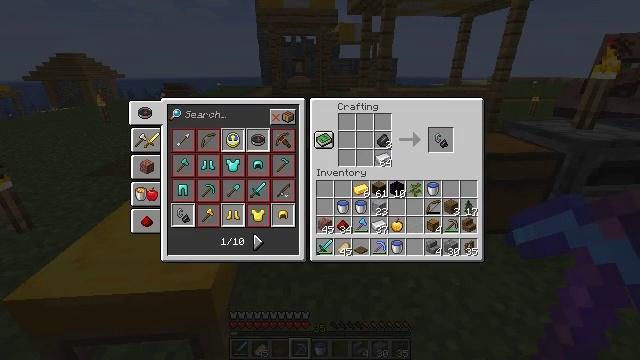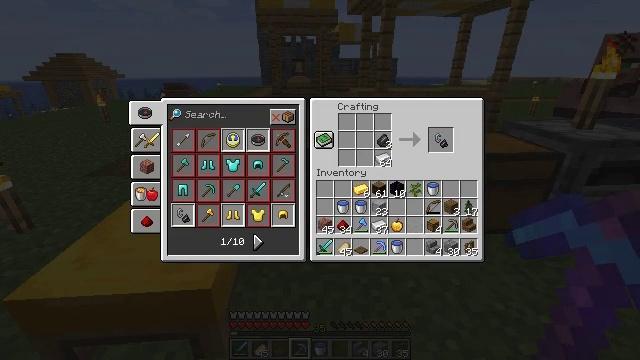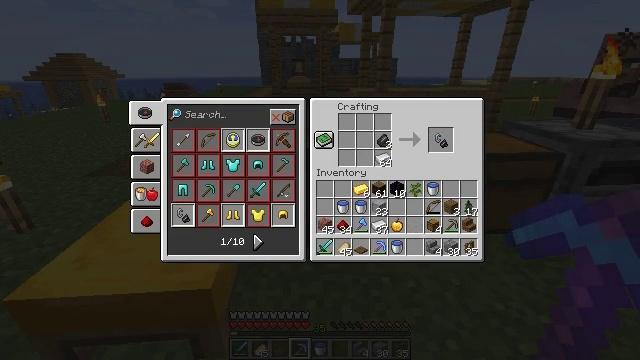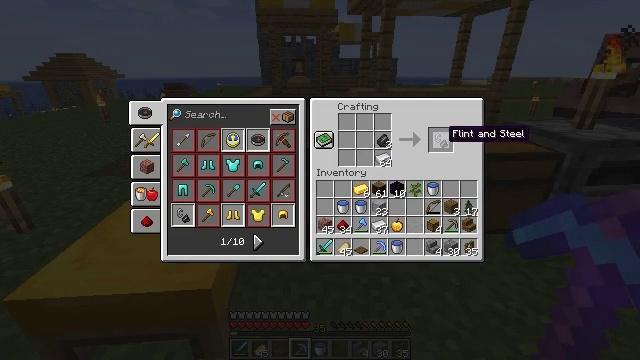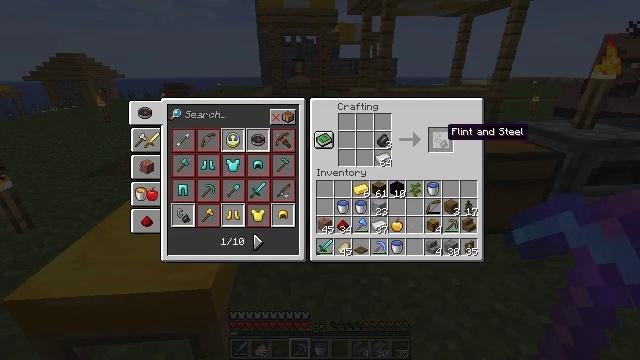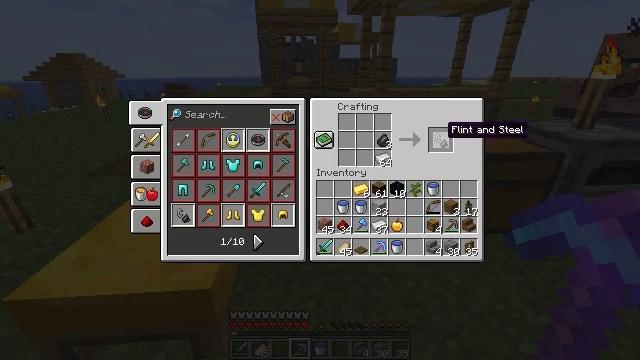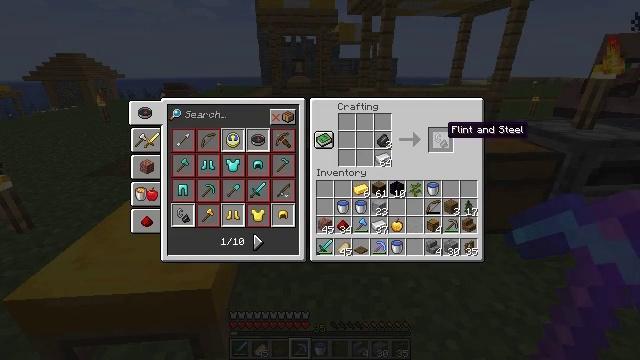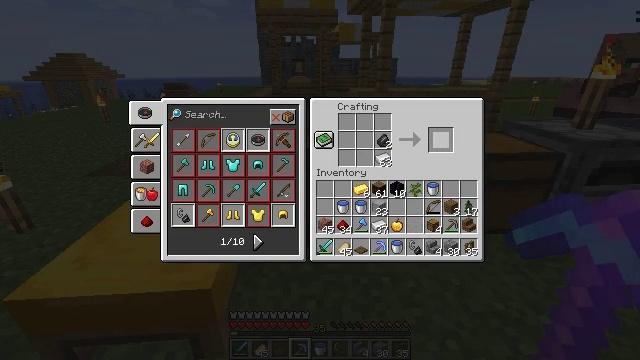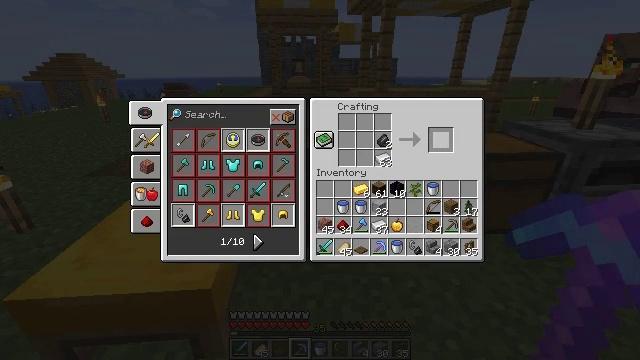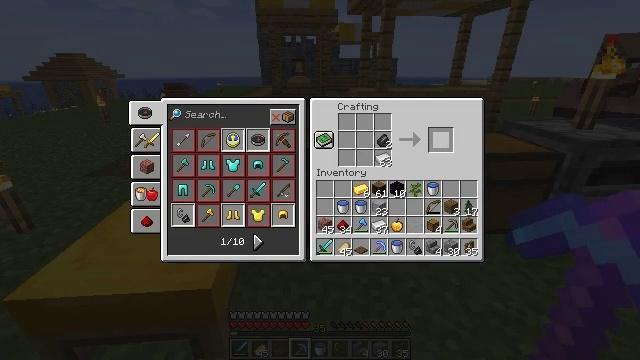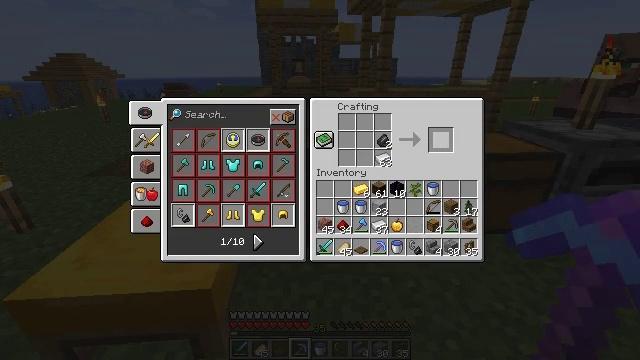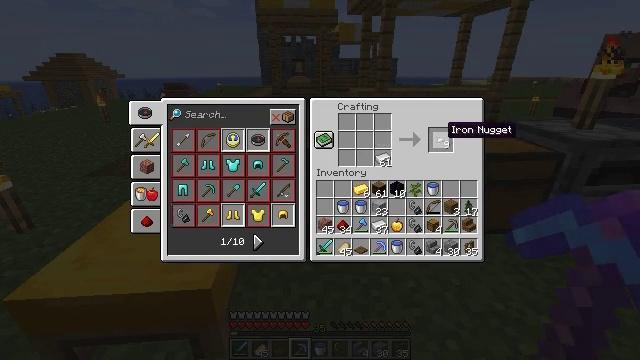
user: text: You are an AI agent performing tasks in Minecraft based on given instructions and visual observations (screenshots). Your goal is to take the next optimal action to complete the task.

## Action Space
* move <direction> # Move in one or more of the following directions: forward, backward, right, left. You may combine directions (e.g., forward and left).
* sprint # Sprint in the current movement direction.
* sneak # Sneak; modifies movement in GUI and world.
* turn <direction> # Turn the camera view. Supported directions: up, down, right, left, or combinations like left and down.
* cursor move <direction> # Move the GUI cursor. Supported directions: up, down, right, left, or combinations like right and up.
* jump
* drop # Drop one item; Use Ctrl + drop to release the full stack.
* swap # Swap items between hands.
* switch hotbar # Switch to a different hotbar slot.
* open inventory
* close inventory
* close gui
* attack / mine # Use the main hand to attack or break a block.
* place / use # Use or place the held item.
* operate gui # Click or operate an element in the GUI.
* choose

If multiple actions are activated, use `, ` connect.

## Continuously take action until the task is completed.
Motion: motion action
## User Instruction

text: Craft flint and steel.
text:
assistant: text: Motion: cursor move up
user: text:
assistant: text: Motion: sneak, cursor move up
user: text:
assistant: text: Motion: sneak, cursor move up
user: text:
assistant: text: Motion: sneak
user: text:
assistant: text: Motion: sneak
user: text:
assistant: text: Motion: sneak
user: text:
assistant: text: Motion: sneak, operate gui
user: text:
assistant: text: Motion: sneak, operate gui
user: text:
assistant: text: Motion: sneak
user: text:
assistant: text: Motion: sneak
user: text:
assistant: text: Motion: sneak
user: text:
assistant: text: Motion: sneak